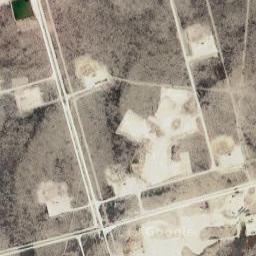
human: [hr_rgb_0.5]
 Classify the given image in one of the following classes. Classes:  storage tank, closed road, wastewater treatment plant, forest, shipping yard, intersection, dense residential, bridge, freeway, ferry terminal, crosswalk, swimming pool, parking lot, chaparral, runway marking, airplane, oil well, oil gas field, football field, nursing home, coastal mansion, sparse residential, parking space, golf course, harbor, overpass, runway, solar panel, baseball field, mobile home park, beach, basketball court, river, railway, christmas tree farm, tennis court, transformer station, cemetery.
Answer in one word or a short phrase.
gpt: oil gas field